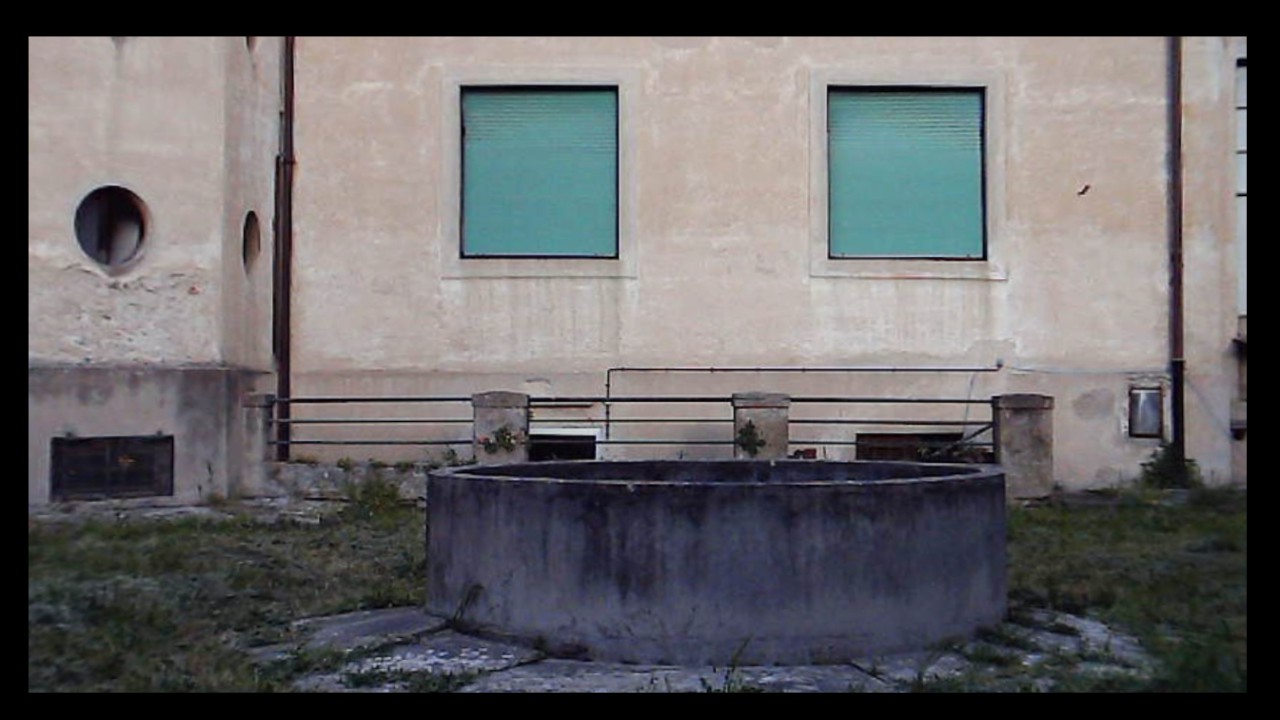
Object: DarwinFPV cineape20